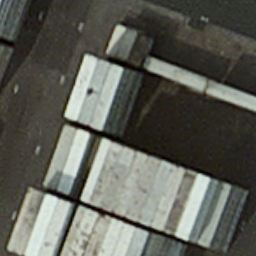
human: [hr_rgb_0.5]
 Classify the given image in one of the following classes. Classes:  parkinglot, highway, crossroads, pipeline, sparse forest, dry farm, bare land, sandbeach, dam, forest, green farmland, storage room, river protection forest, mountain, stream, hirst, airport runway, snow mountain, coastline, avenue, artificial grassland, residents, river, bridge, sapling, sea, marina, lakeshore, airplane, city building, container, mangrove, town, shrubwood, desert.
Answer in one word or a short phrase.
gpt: container